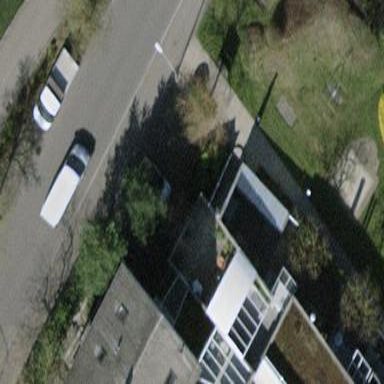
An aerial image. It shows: Terrace building.